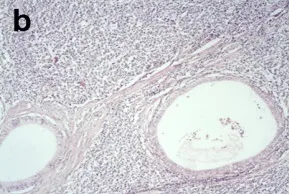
Histological and immunohistochemical findings. (b-c) Residual epididymal tubules are surrounded by a dense cellular infiltrate with a prevalent follicular architecture (hematoxylin-eosin, original magnification x100 and x630, respectively).
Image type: pathology (h&e)